Question: I am using a normal textbox to input a date, if the user types an invalid date I get an information msg box from access telling me the date is invalid and I get returned to that textbox. I need to use a date picker and if the date input is wrong the textbox.value = "", I dont want to be returned to that textbox with the same value.
I am using a class to validate every unbound control, but all date controls work with the automatic access validation.

After I get this error I want my textbox value to be set to "". What event or input validation triggers this input box and how can I code in VBA or Access to make the textbox.value = ""?? Can I eliminate the access msg box so that I can code in vba my own validation rule? I can do this with normal textboxes but I need to have the datepicker. I tried using textbox.value = "" on the got focus event and almost all other events but I need something that works.
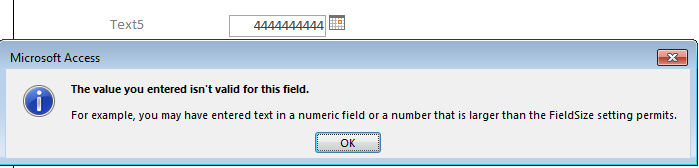
Answer: You could bypass access default error, test with:
'''
Private Sub Form_Error(DataErr As Integer, Response As Integer)
If DataErr = 2113 Then
' Ignore the error and continue without displaying the default Microsoft Access error message
Response = acDataErrContinue
' Your custom error Message
MsgBox "Only date are acceptable in this box", vbCritical, "Error"
' Undo
ActiveControl.Undo
End If
End Sub
'''
See: <URL>